Question: Trying to find a formula for the following:

Given 3 columns, for each change in Column1, find the max value in column 3, and return the corresponding value in column2. So for ID 1 it would return Loc6, because 20 is the highest total associated with ID 1. For ID 2 it would return Loc2, etc.
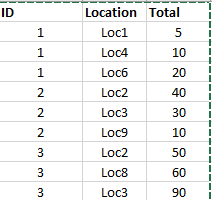
Answer: Put the unique ID to look for somewhere (in this example I put them in column E starting in row 2) and then for the MaxLoc, I used this formula in cell F2 and copied down:
'''
=INDEX($B$2:$B$10,MATCH(MAX(INDEX(($A$2:$A$10=E2)*$C$2:$C$10,)),INDEX(($A$2:$A$10=E2)*$C$2:$C$10,),0))
'''
<URL>